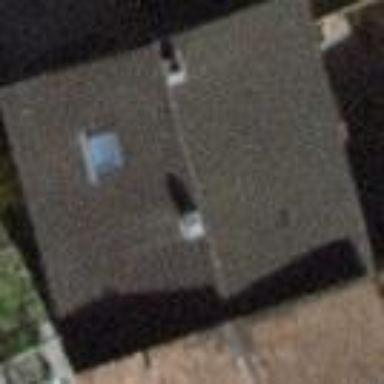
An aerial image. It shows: Semi-detached house.